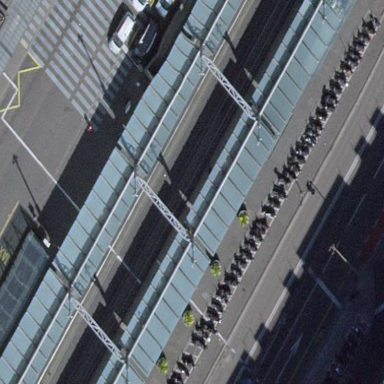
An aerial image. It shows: Public transport platform with roofed shelter. This shelter is specifically designed for public transport users. The platform is for trams.